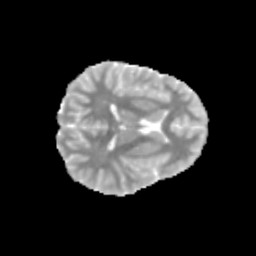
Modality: MD
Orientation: axial
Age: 10
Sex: male
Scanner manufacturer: siemens
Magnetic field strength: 3 T
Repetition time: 3.8 s
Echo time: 0.07 s